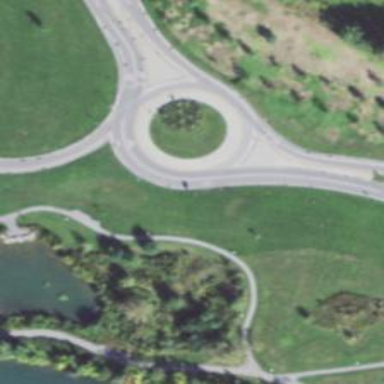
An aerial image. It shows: Asphalt road designated as trunk highway that features roundabout.